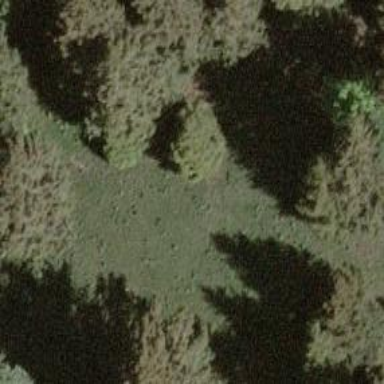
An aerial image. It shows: Single tag "natural: tree."